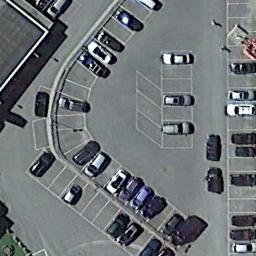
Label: parking_lot